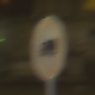
Verkehrszeichen: VerbotFuerKraftfahrzeugeUeberDreiKommaFuenfTonnen
Umgebung: Outdoor, Urban
Tageszeit: Night
Wetter: Clear
Licht: Artificial
Jahreszeit: NotSpecified
Kontrast: HighContrast